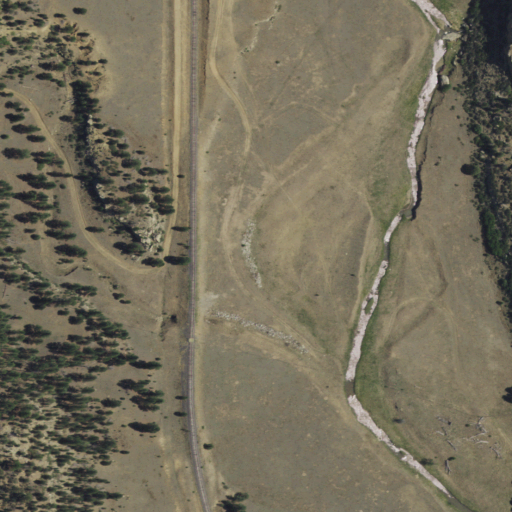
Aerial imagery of valley in New Mexico named Speilman Canyon containing shrub, grassland, and evergreen forest